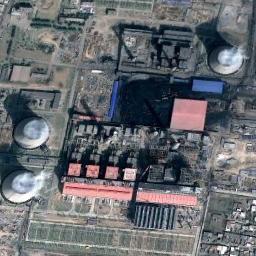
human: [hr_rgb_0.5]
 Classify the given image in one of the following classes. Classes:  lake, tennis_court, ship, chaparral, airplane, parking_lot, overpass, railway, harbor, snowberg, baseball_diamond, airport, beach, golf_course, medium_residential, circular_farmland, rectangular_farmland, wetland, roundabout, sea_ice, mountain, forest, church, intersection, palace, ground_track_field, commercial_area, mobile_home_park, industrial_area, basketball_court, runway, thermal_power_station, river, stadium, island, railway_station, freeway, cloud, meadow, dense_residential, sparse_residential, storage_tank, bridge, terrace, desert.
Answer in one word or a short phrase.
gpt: thermal_power_station